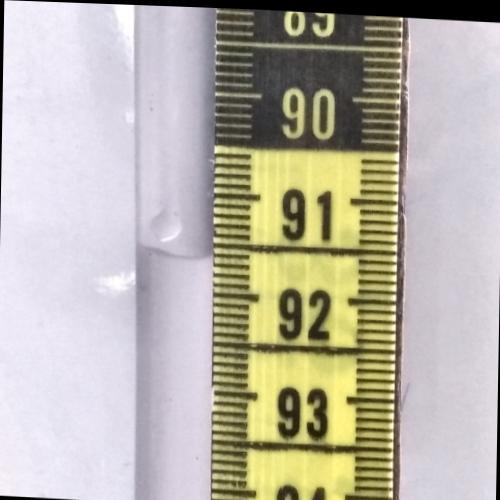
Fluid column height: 91.6 cm